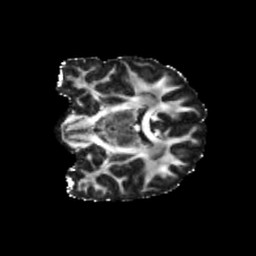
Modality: FA
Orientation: coronal
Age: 23
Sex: female
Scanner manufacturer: siemens
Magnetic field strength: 3 T
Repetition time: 3.23 s
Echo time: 0.0892 s